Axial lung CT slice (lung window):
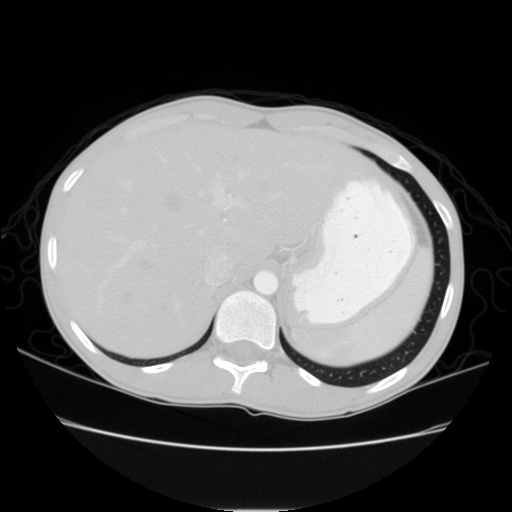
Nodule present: no